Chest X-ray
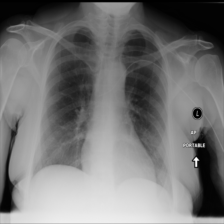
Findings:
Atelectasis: negative
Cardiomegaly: negative
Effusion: negative
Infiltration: negative
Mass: negative
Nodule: negative
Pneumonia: negative
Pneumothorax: negative
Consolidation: negative
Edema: negative
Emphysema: negative
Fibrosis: negative
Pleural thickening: negative
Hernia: negative